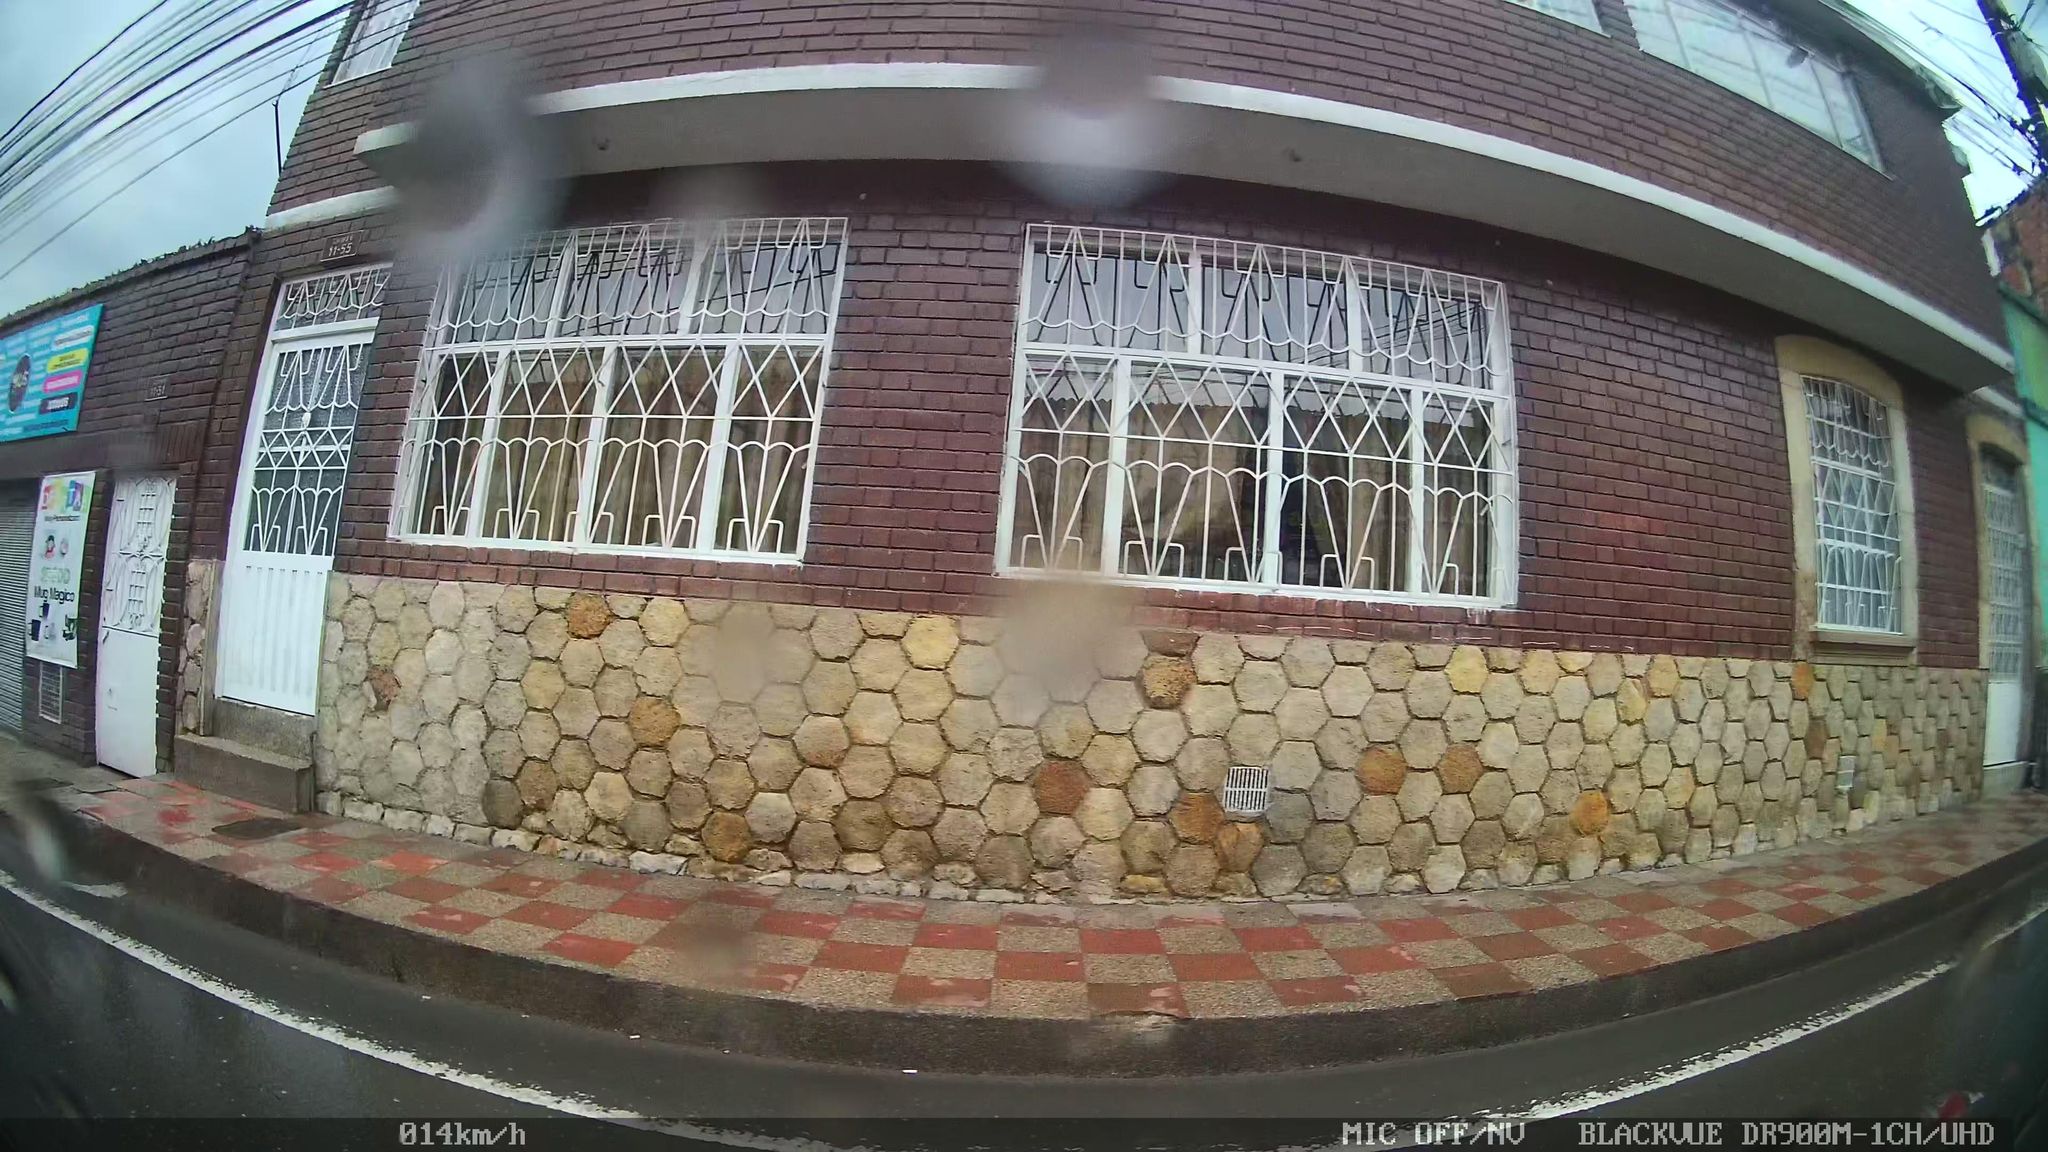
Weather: snowy
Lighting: day
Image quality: slightly poor
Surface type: walking surface
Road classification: secondary
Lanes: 2
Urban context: urban centre
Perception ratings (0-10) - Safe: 5.06, Lively: 0.43, Beautiful: 2.49, Boring: 4.93, Depressing: 7.13, Wealthy: 6.69